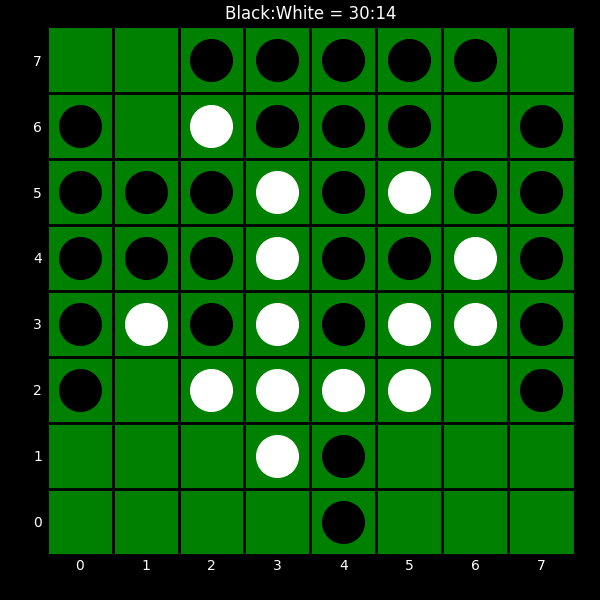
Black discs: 30
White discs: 14